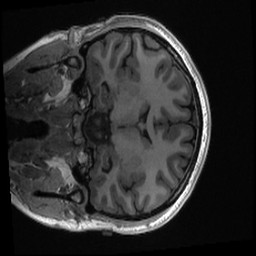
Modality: T1w
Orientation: coronal